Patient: sex F, age 41
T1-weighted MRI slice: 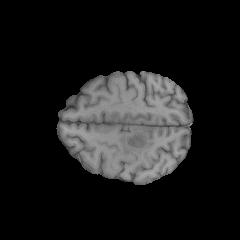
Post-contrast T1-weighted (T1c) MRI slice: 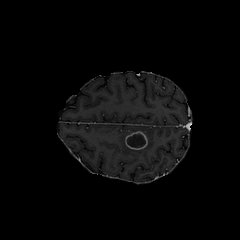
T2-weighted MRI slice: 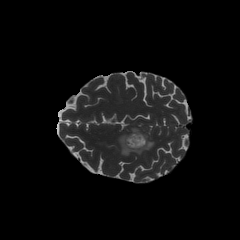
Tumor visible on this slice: yes
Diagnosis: Glioblastoma, IDH-wildtype
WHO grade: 4